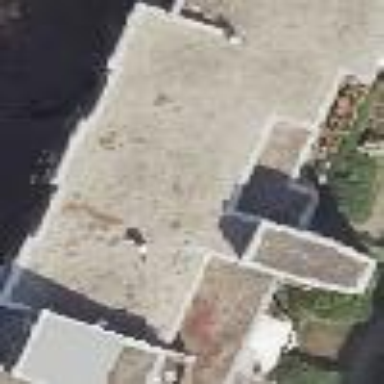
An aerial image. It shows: Building consisting of apartments with double saltbox roof shape.